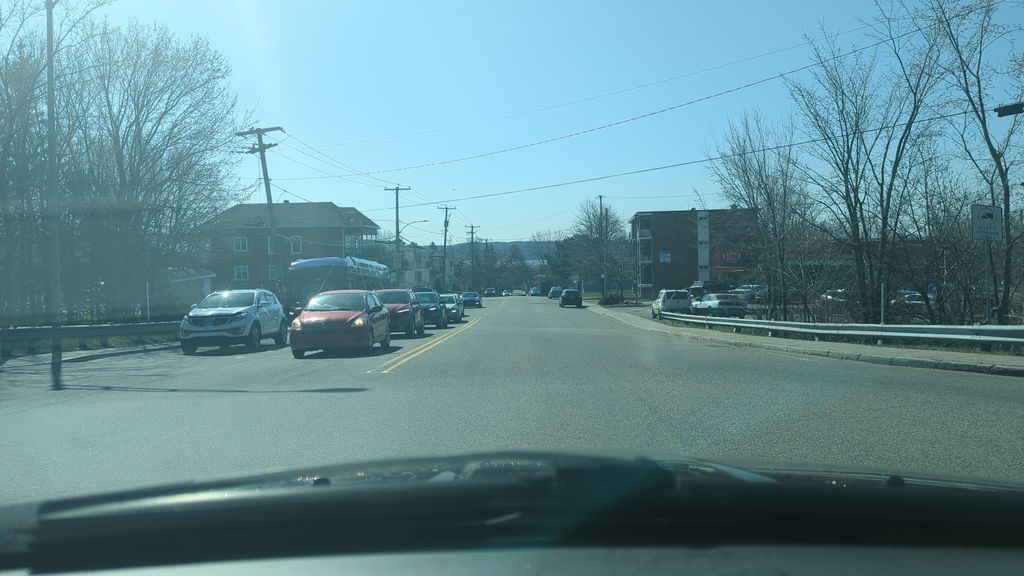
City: quebec_city